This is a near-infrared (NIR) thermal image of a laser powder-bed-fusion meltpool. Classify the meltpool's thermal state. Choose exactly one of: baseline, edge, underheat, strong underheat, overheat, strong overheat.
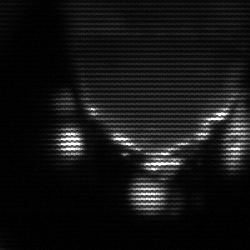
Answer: edge